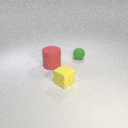
small green rubber sphere behind large red rubber cylinder